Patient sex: M
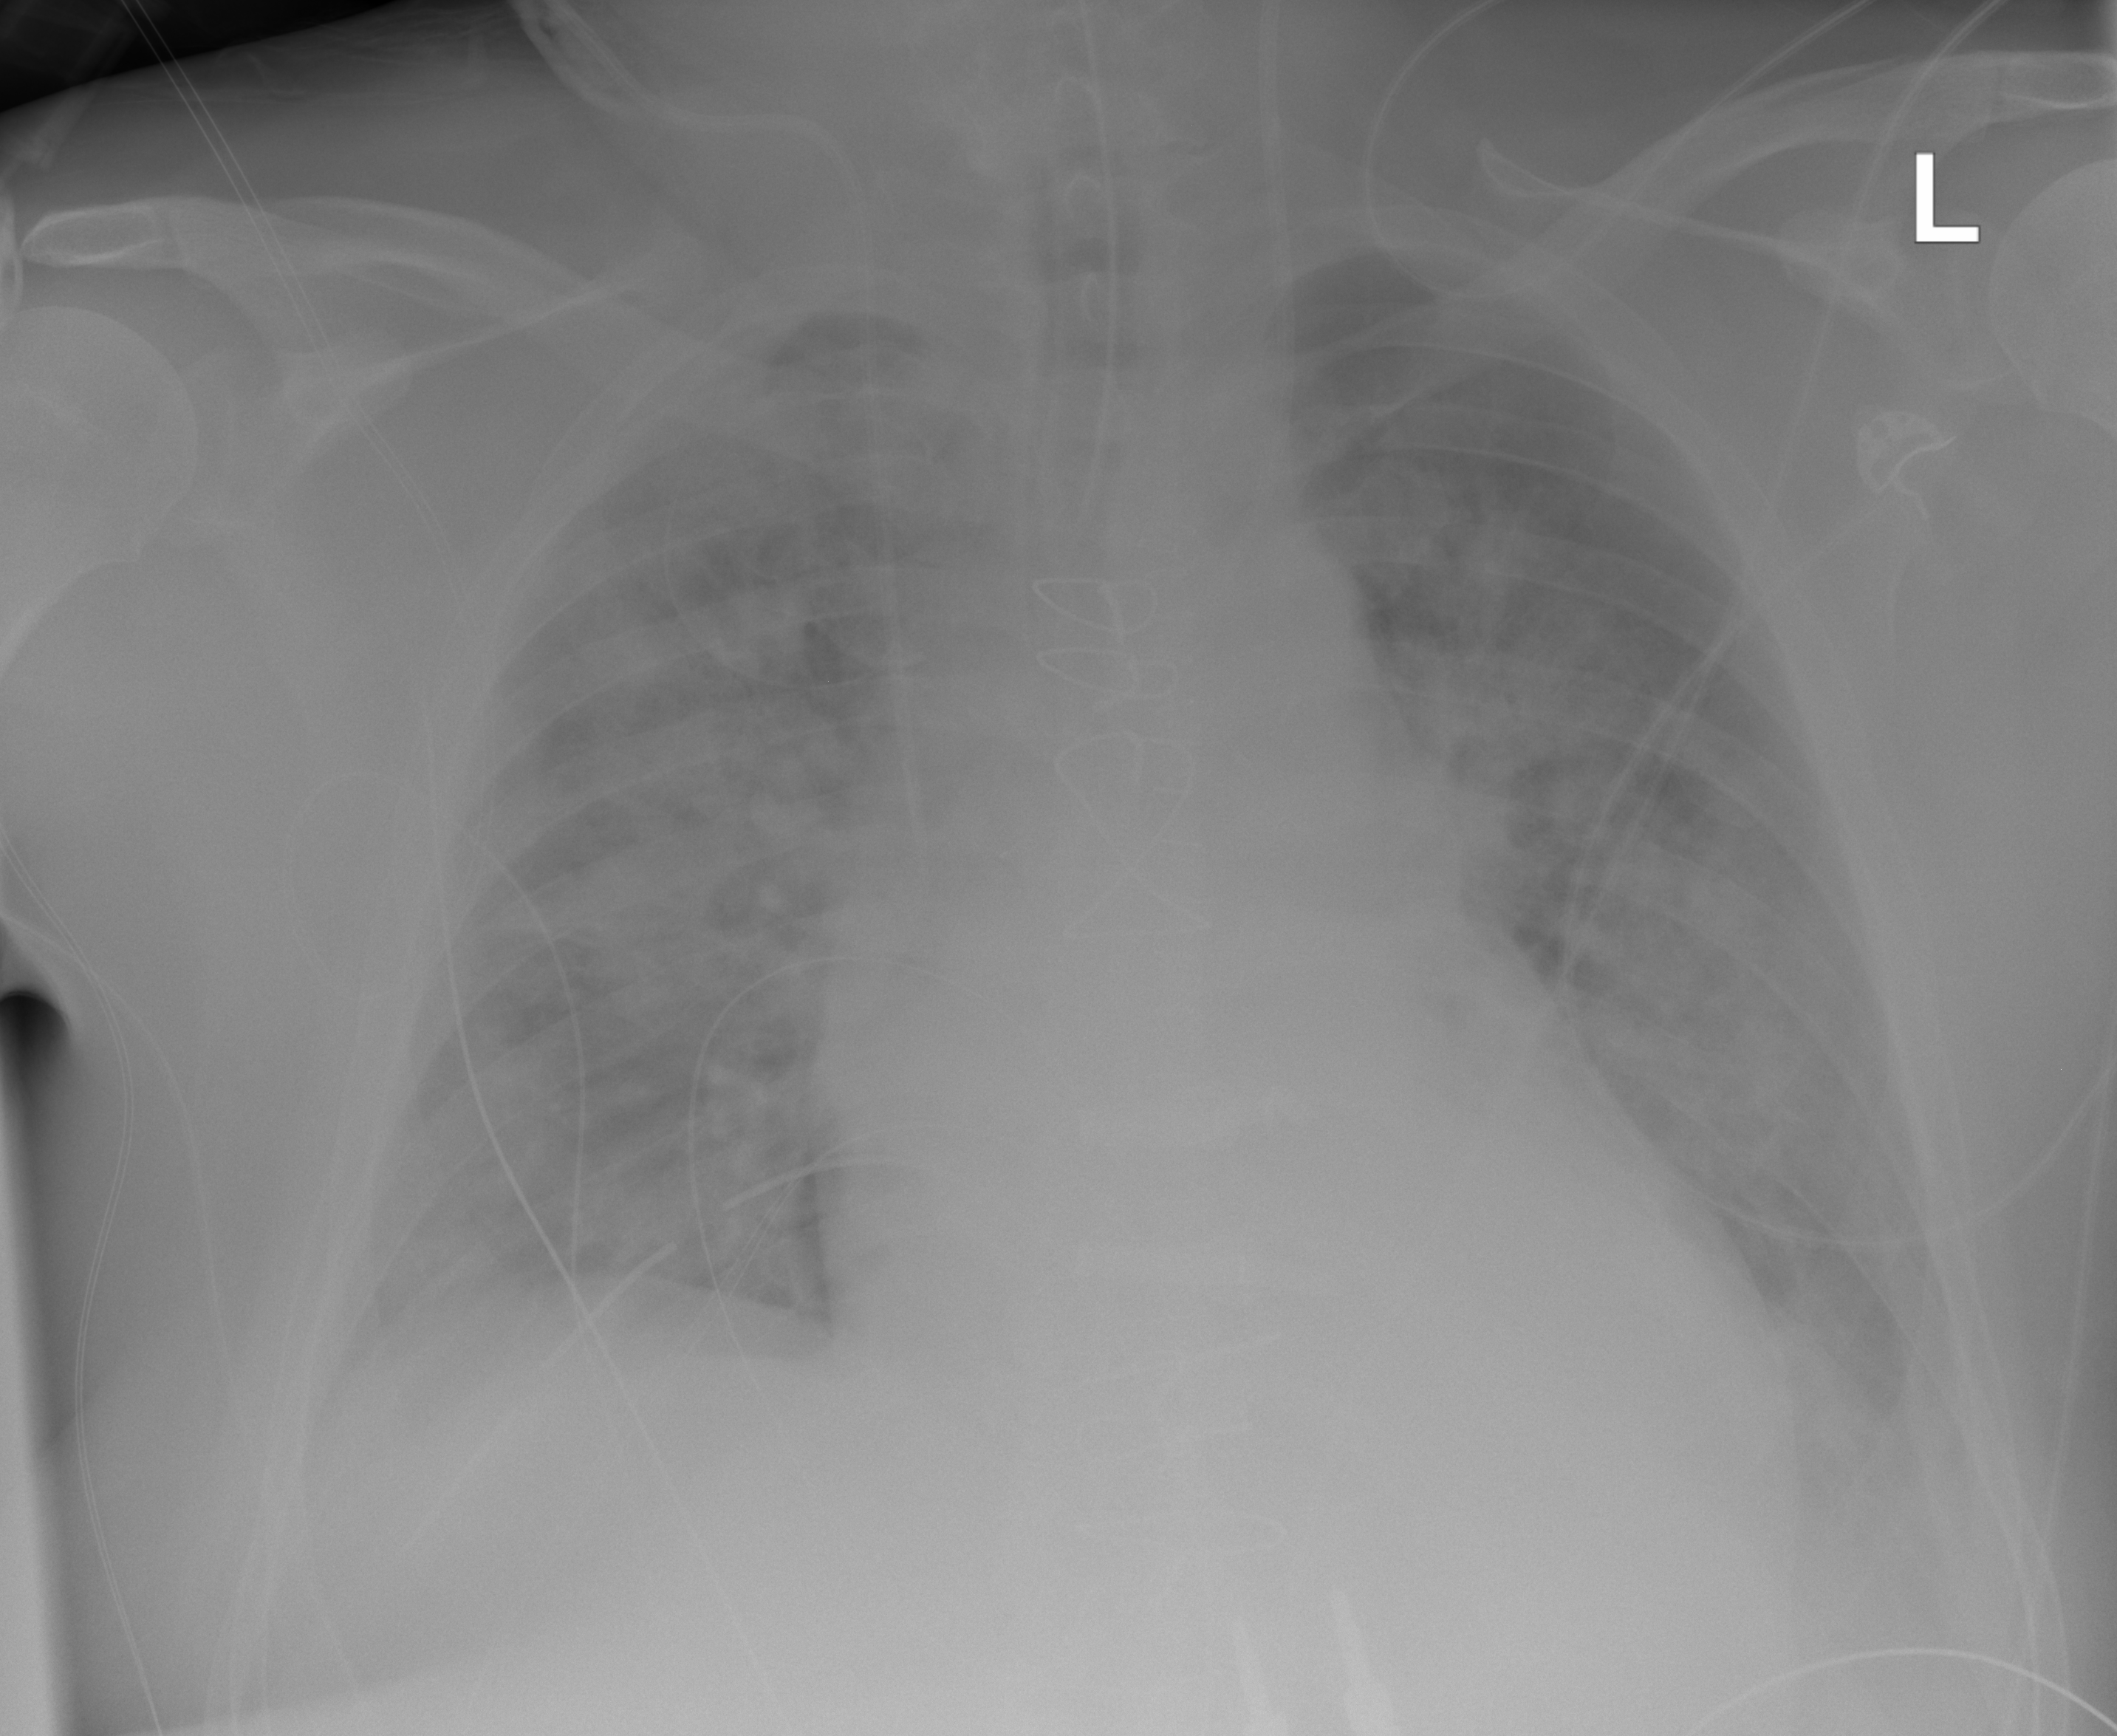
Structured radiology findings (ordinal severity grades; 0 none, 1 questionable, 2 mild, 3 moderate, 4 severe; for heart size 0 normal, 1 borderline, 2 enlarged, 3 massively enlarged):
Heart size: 2
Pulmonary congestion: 0
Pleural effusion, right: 1
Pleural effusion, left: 2
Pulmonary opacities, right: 2
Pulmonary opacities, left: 2
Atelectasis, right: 2
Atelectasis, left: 2